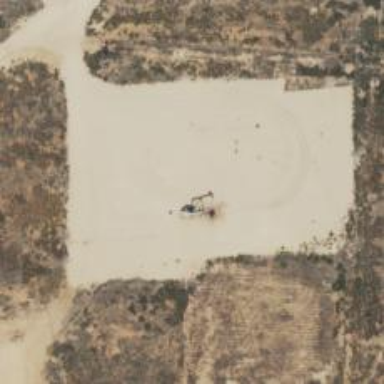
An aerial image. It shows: Petroleum well that is man-made.